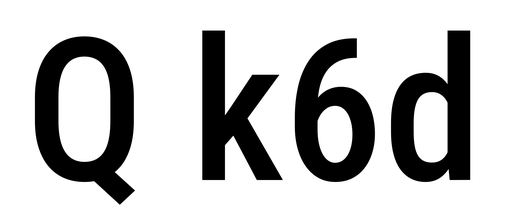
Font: Roboto_Condensed_Medium